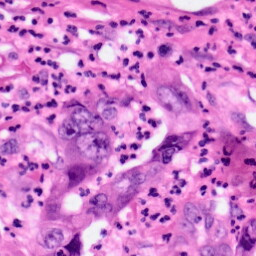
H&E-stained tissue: Pancreatic